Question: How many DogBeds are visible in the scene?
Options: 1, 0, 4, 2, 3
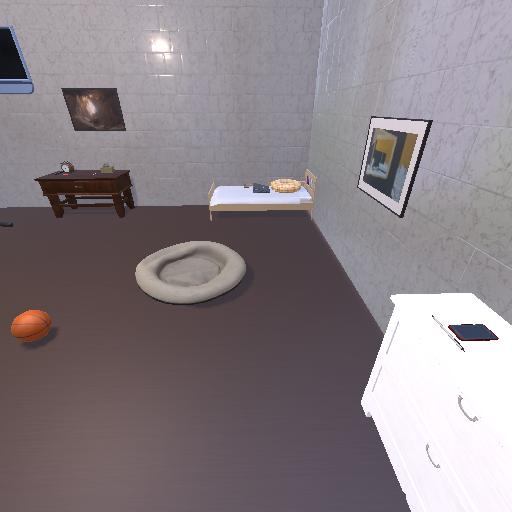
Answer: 1